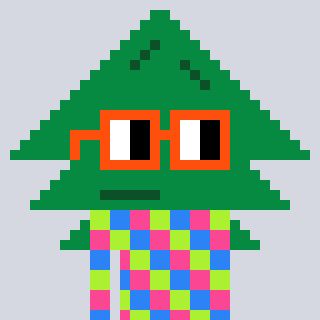
a pixel art character with square orange glasses, a fir-shaped head and a teal-colored body on a cool background